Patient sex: F
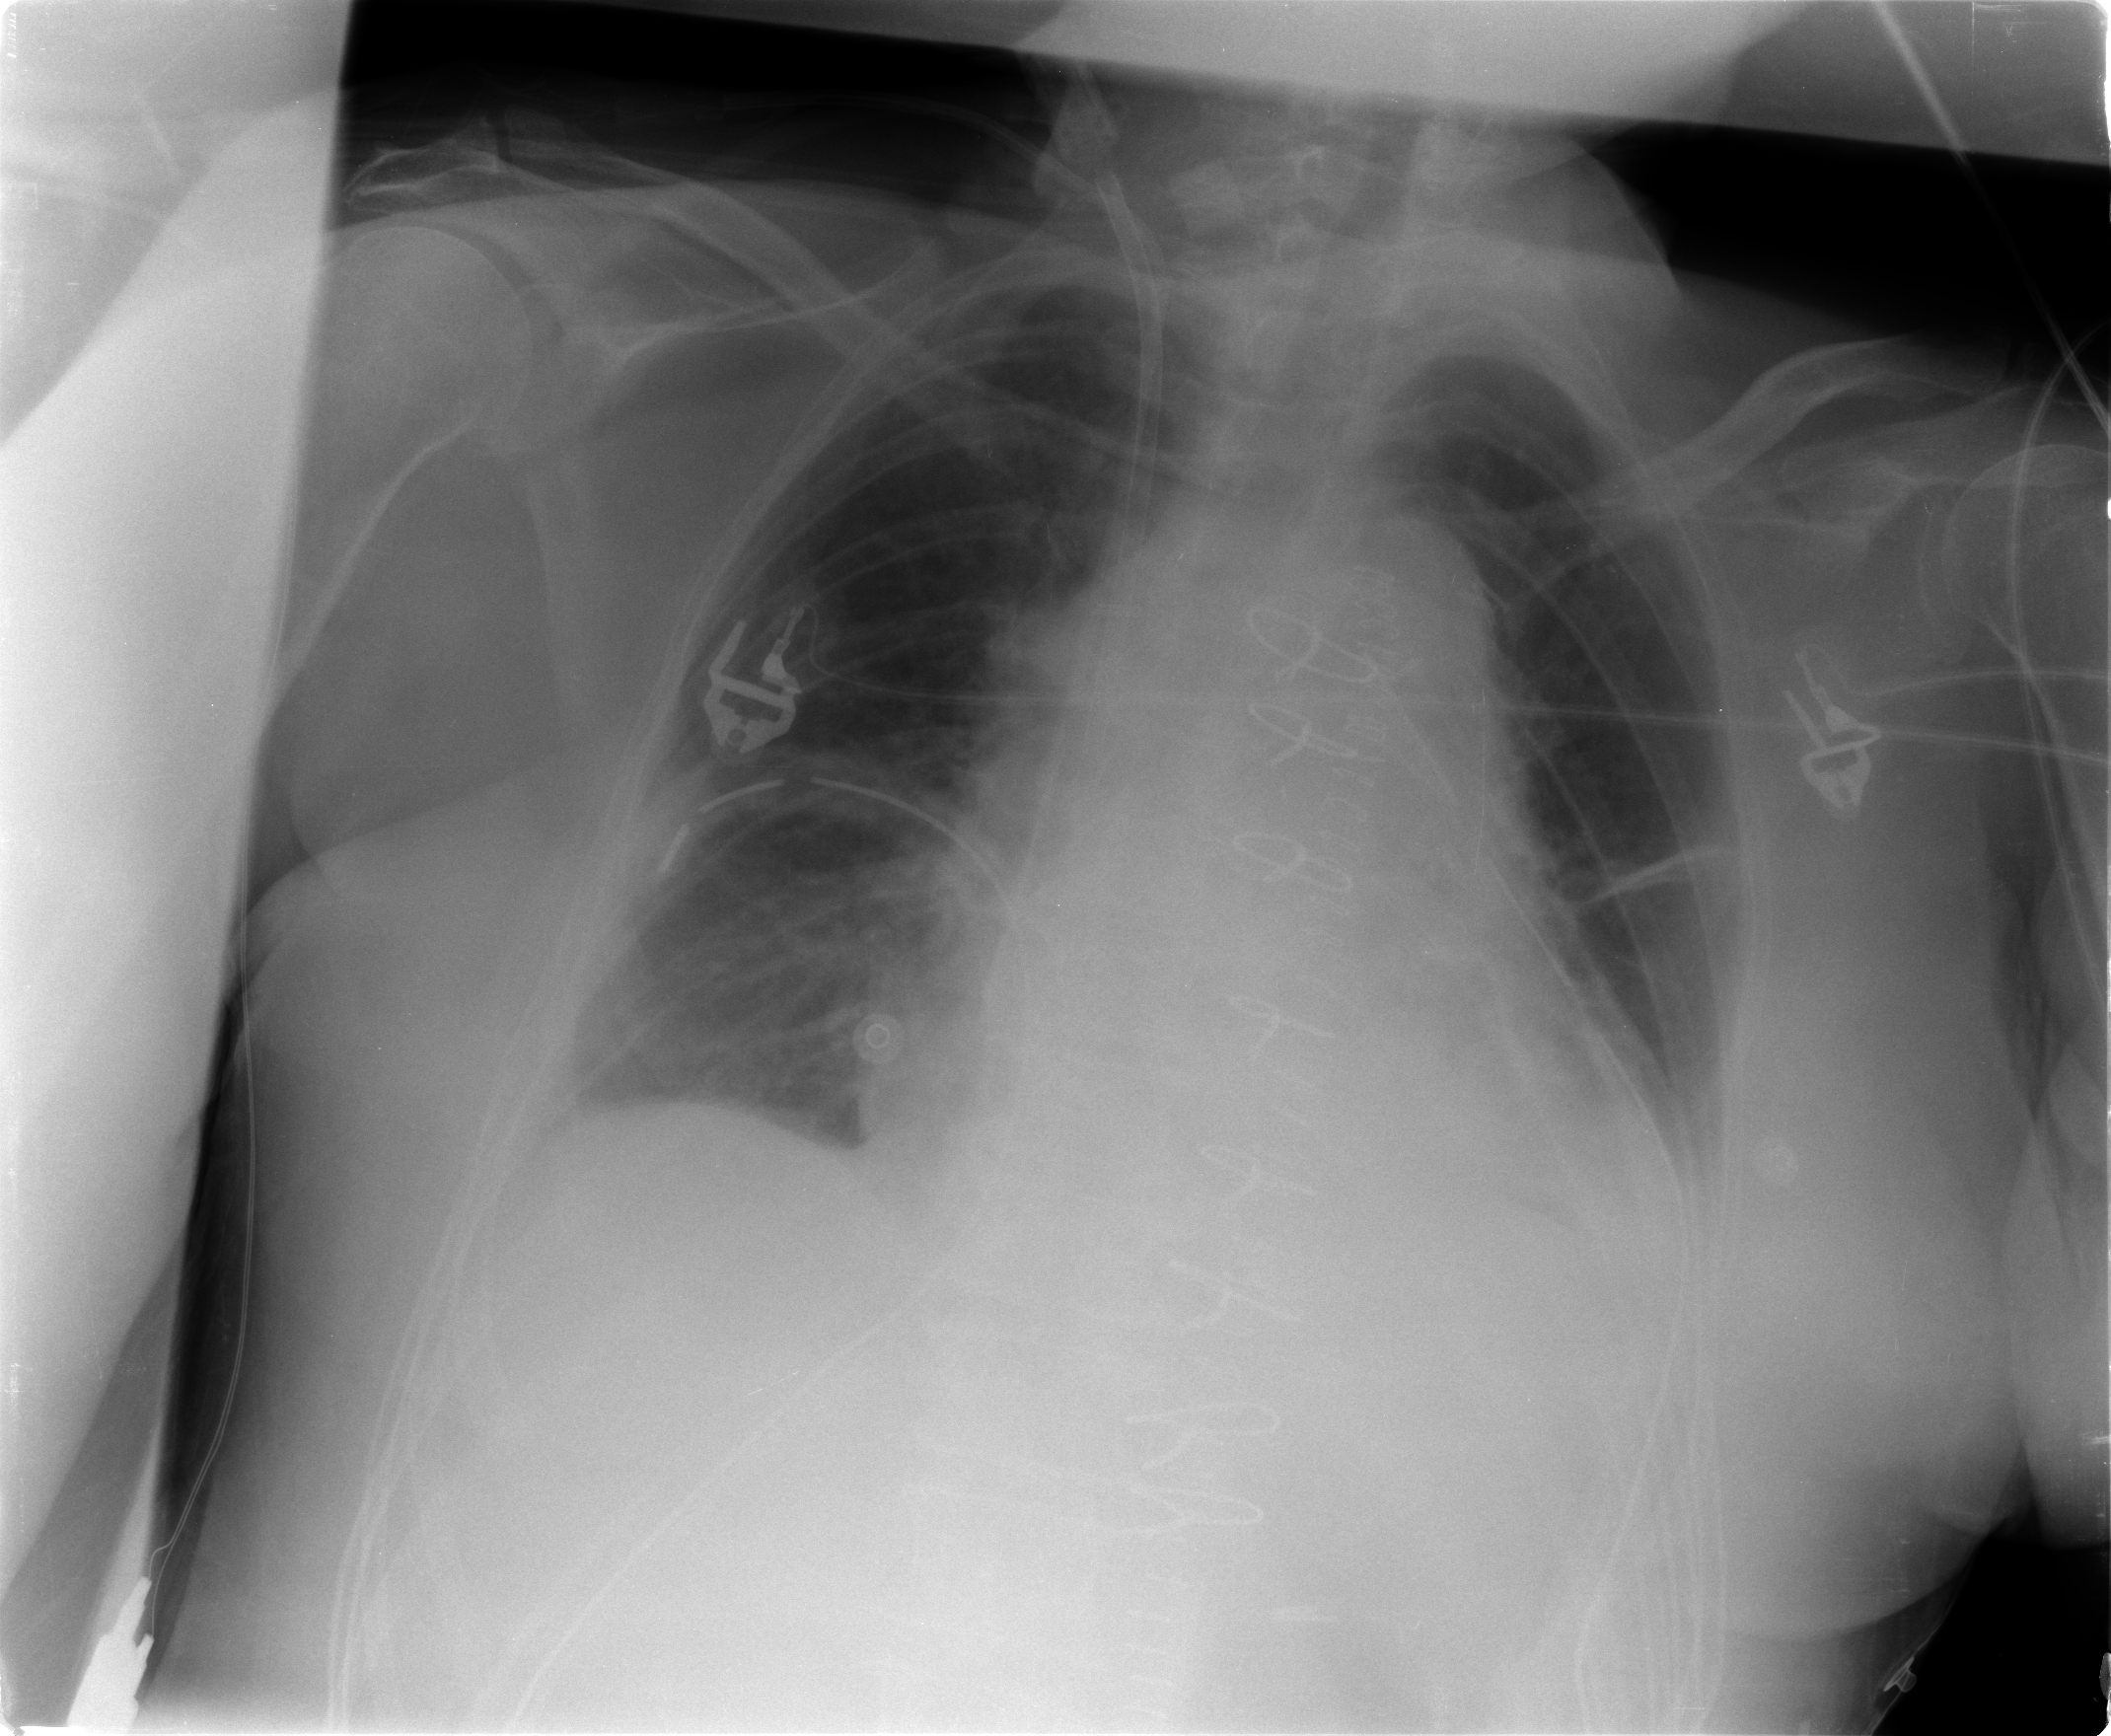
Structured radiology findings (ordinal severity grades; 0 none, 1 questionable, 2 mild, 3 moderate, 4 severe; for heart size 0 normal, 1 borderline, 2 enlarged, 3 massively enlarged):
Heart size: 1
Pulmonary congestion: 1
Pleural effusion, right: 1
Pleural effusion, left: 2
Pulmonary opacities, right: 0
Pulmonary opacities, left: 0
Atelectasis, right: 1
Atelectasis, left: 2